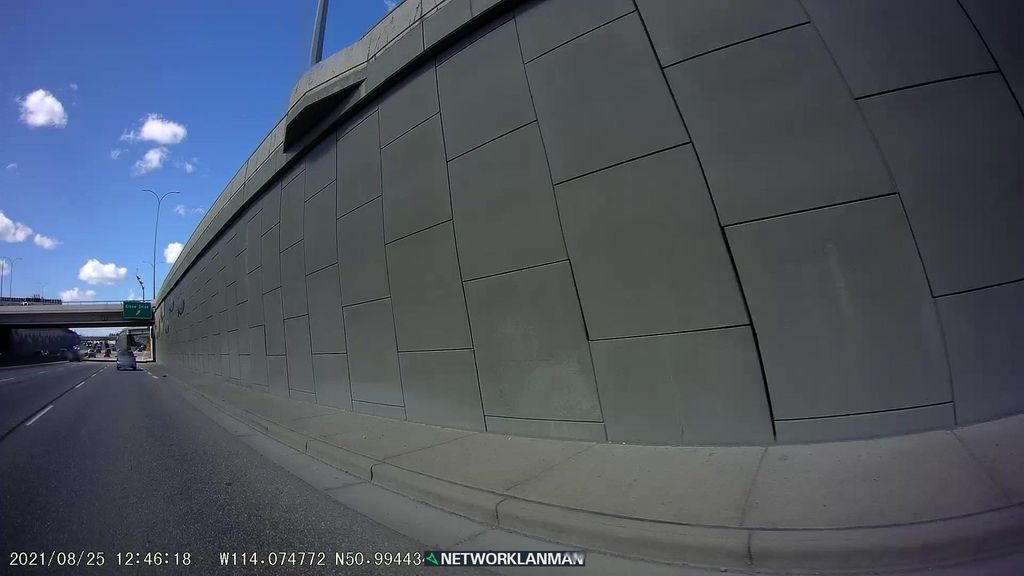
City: calgary